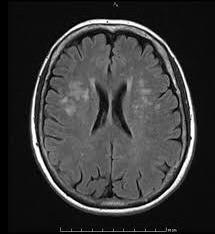
Label: notumor